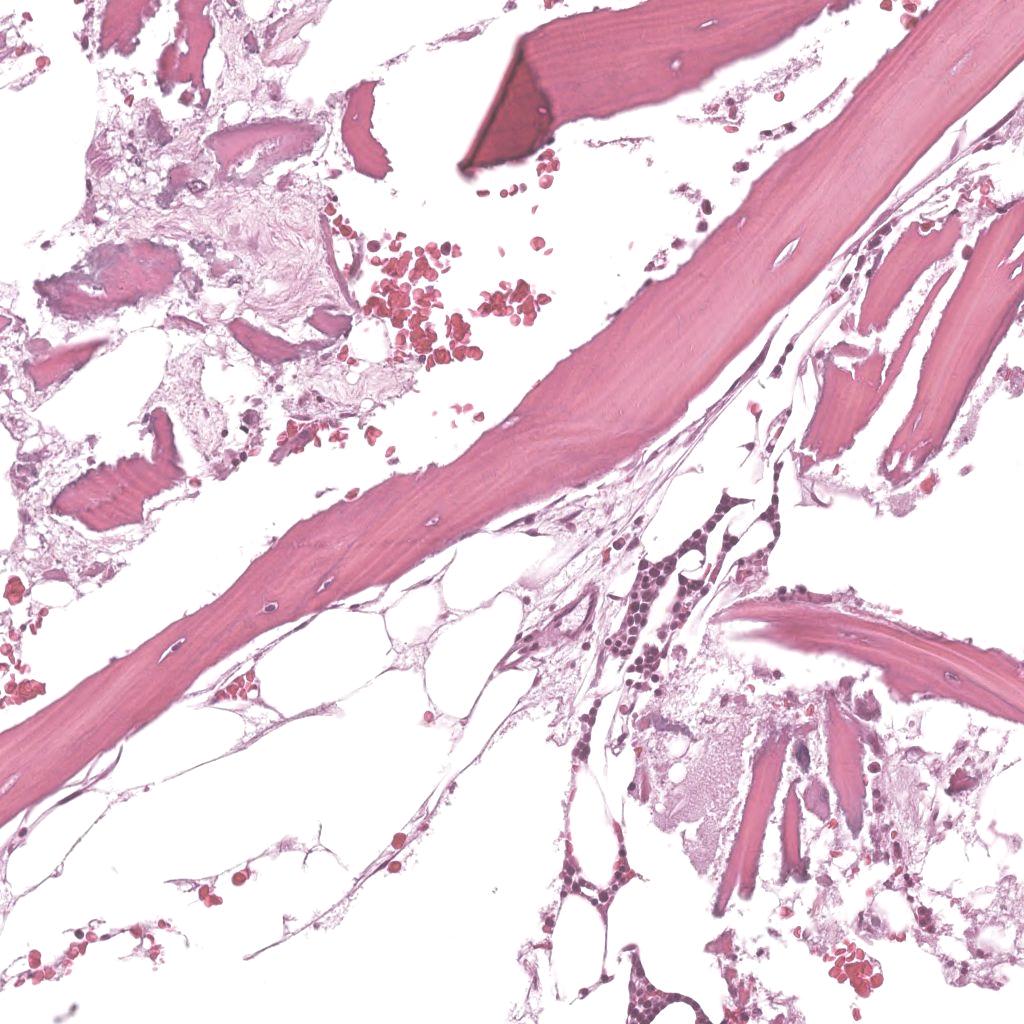
Label: Non-Tumor